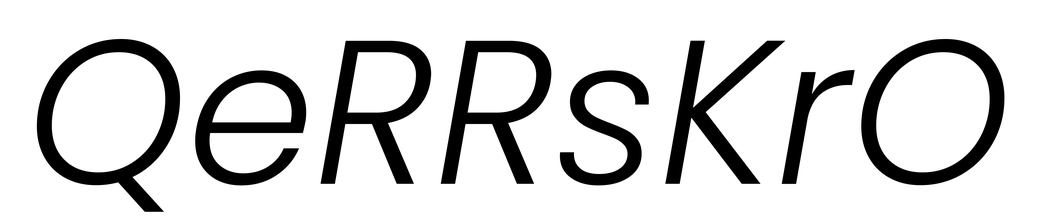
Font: Poppins-LightItalic